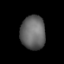
Tissue: lung
Cell type: Epithelial cells
Senescence score: 0.2003
Nuclear area (px): 816
Mean DAPI intensity: 101.81